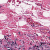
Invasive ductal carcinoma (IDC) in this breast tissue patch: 0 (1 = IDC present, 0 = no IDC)